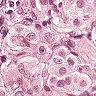
Metastatic tissue present: yes